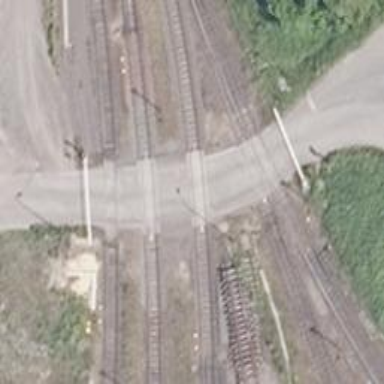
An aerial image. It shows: Railway level crossing.